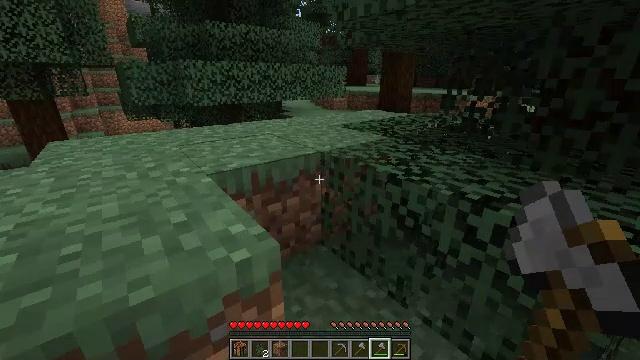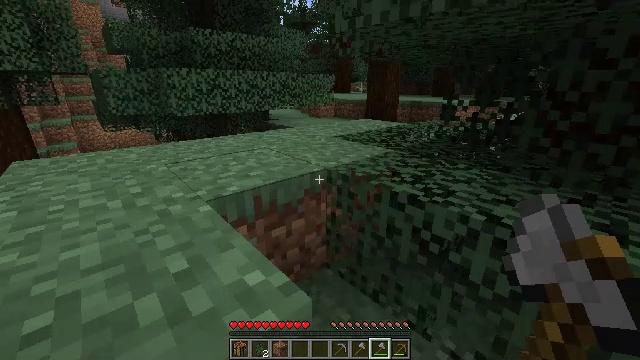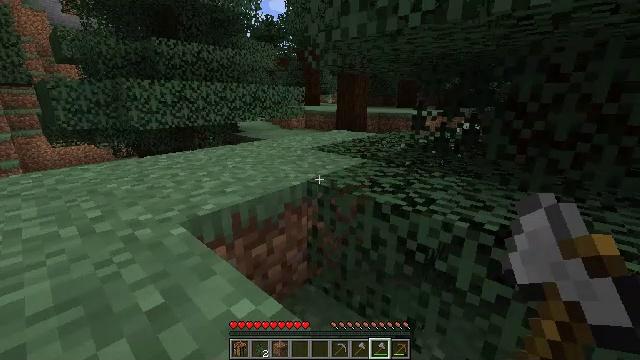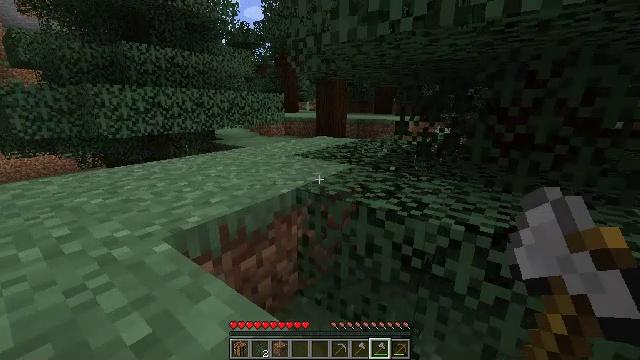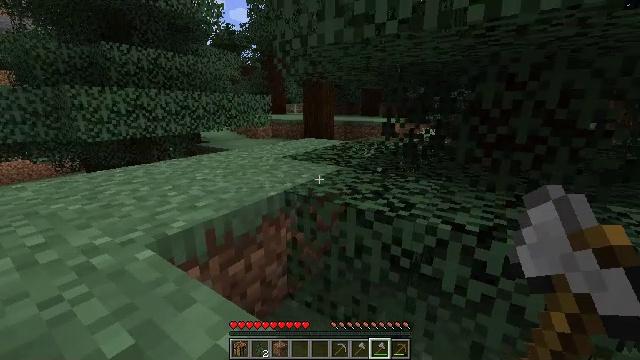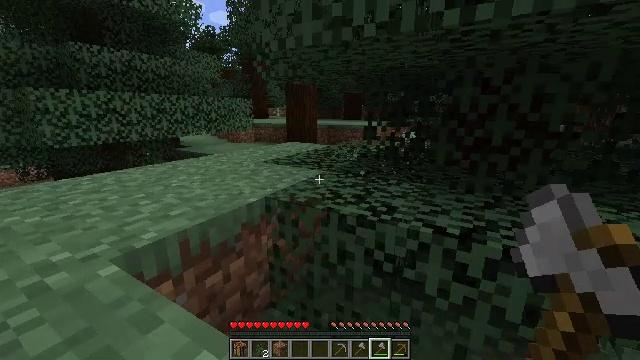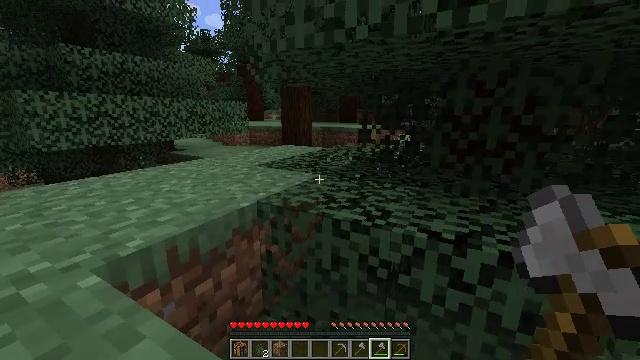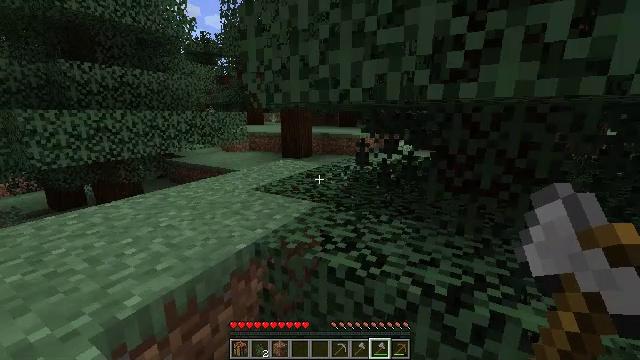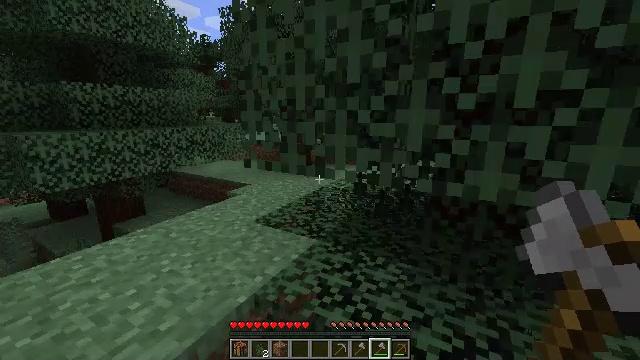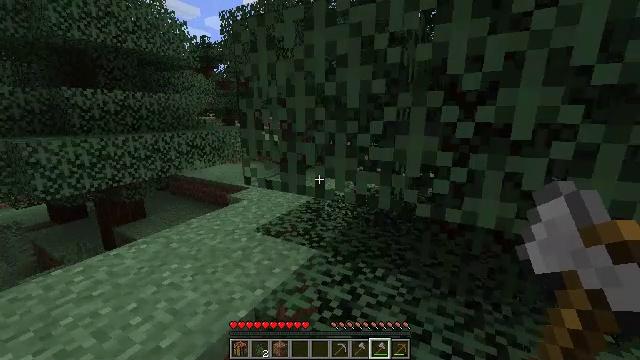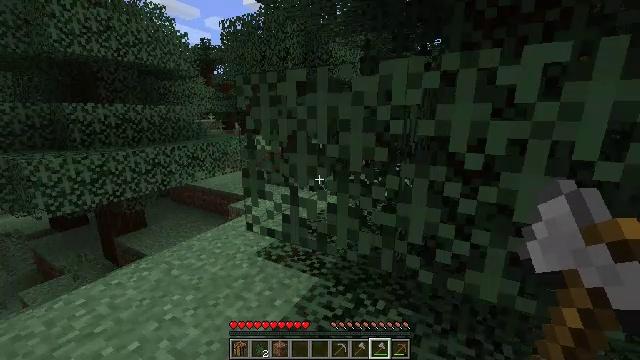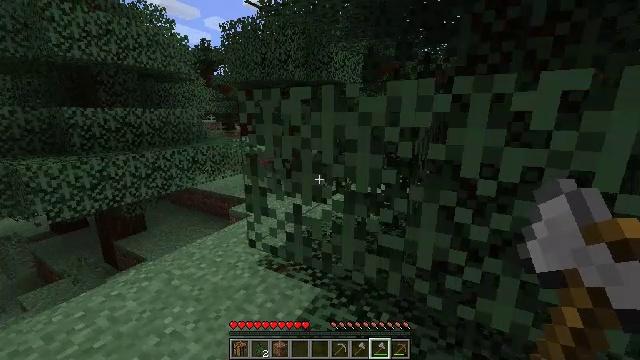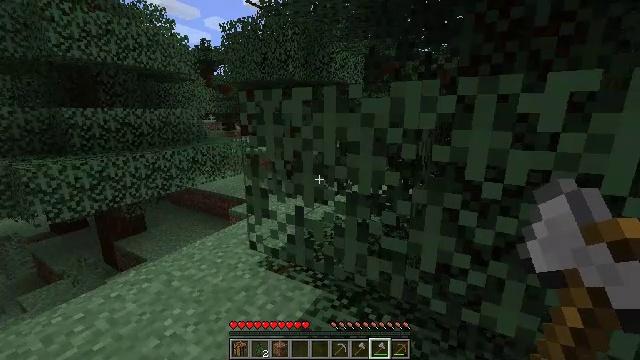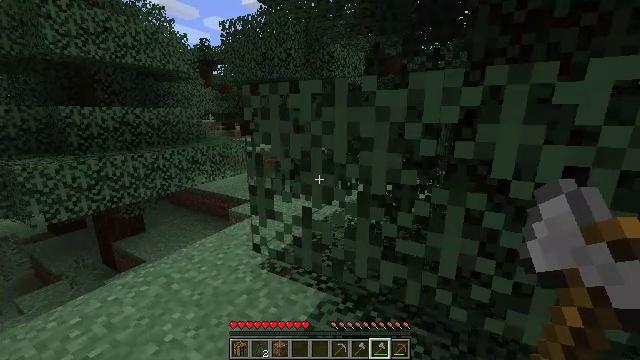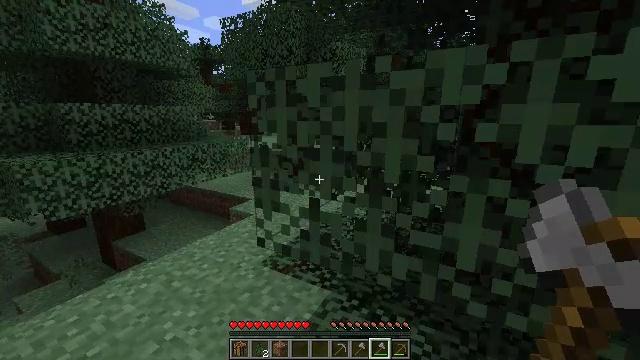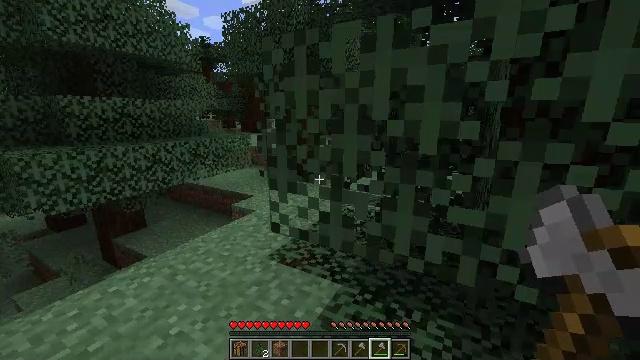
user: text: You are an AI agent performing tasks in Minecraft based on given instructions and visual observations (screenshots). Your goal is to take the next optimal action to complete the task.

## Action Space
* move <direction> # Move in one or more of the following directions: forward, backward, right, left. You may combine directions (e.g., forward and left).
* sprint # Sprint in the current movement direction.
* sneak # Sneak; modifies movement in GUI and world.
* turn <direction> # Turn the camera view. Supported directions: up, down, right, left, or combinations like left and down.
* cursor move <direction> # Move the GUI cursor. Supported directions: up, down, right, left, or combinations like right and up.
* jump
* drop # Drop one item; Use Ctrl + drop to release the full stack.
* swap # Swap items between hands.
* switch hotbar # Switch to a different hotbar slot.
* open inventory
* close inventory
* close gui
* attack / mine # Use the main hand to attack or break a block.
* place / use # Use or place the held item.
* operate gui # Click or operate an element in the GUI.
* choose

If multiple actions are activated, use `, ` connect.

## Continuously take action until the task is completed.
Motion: motion action
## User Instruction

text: Gather sweet berries from the bush.
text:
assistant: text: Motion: move forward and move left, turn right and up
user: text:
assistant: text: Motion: move forward and move left, turn right and up
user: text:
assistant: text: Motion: move forward and move left, turn right and up
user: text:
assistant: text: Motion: move forward and move left, turn right
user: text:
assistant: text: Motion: move forward and move left, turn right
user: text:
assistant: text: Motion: move forward and move left
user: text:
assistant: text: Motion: move forward and move left, jump
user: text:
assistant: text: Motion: move forward and move left, jump
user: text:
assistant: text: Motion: move forward and move left, jump
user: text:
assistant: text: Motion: move forward and move left
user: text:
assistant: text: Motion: move forward and move left
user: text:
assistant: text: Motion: move forward and move left
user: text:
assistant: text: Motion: move left
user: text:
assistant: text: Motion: move left
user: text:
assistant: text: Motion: move left
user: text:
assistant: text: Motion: move left
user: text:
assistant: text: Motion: move left
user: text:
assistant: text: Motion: move left
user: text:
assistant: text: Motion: move left
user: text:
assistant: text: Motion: move forward and move left
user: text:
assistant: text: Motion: move forward and move left
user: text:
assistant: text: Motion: move left
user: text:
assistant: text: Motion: move left
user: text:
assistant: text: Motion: move forward and move left, turn right
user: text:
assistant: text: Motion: move forward, turn right
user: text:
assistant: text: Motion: no_op
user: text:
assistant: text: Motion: move forward
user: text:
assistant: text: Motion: move forward
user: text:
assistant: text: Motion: move forward
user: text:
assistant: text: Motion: move forward